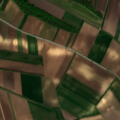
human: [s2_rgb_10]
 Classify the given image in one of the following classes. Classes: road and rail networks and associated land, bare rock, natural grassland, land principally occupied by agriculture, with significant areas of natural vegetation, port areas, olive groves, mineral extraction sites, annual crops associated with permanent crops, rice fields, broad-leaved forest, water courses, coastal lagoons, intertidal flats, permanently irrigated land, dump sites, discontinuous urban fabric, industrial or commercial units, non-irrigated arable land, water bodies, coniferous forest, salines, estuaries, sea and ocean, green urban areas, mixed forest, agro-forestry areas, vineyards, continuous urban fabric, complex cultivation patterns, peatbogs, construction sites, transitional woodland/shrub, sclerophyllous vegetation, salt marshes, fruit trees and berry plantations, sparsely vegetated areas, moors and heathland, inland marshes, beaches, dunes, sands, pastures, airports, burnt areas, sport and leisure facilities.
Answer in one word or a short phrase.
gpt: non-irrigated arable land, land principally occupied by agriculture, with significant areas of natural vegetation